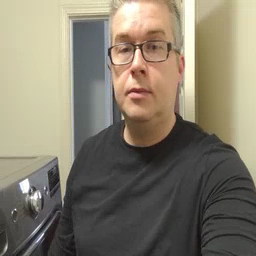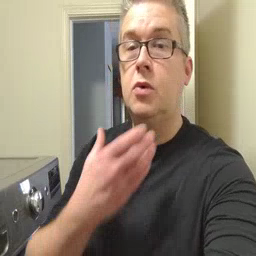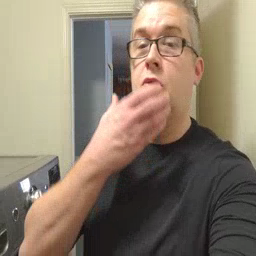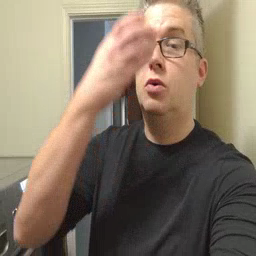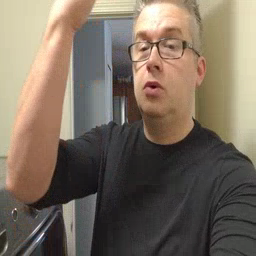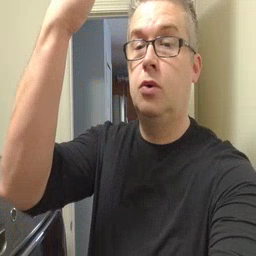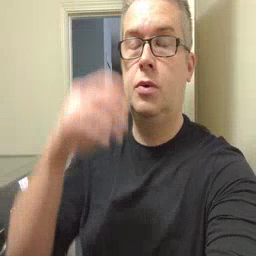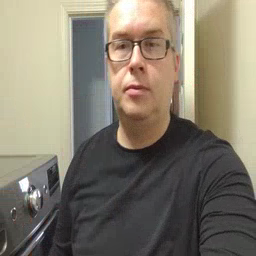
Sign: giraffe